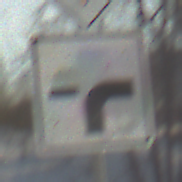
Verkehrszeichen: VerlaufVorfahrtsstrasse9
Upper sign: Vorfahrtsstrasse
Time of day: MorningAfternoon
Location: Outdoor (Suburban)
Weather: PartlyCloudy
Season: NotSpecified
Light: Natural